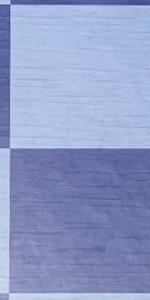
Label: Empty